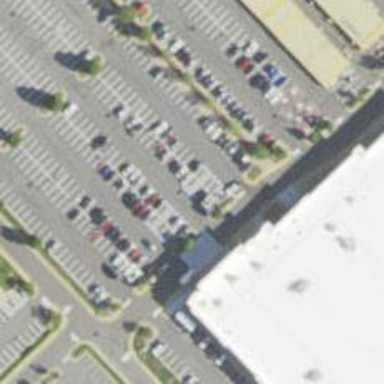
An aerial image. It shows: Parking space.